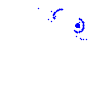
Particle: electron